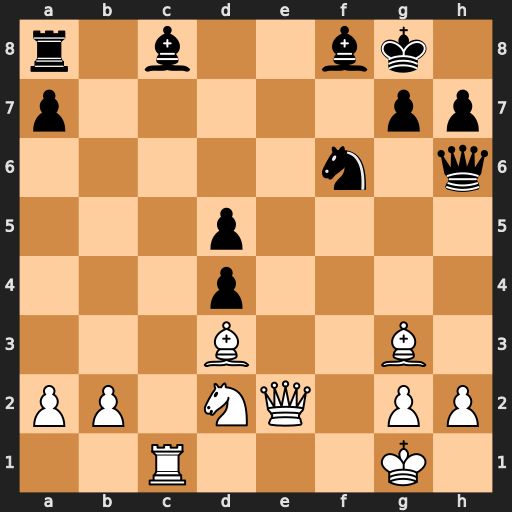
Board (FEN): r1b2bk1/p5pp/5n1q/3p4/3p4/3B2B1/PP1NQ1PP/2R3K1
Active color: w
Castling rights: -
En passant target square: -
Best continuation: Rxc8 Rxc8 Qe6+ Kh8 Qxc8